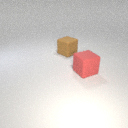
large red rubber cube in front of large brown rubber cube